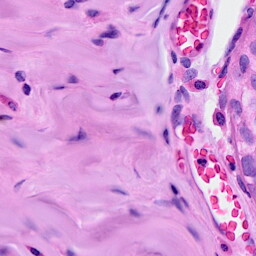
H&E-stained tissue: Breast